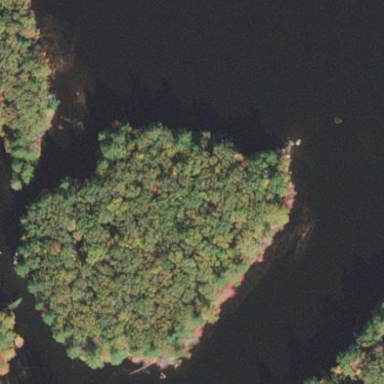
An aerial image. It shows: Mixed forest on small islet. The forest consists of trees with mixed leaf types and cycles.